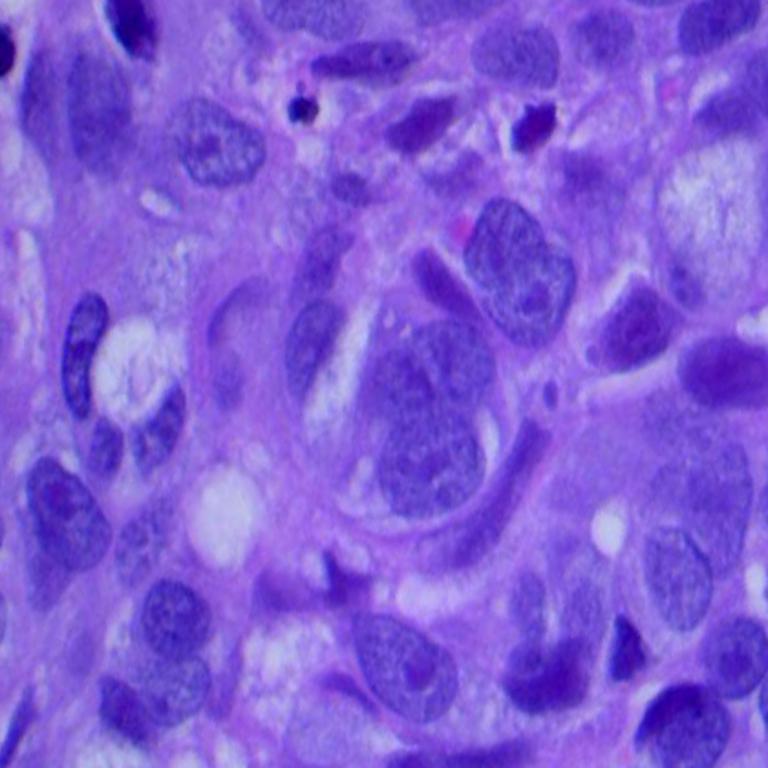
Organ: lung
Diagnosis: squamous carcinomas